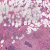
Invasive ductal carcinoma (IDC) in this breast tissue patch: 0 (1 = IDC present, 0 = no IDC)